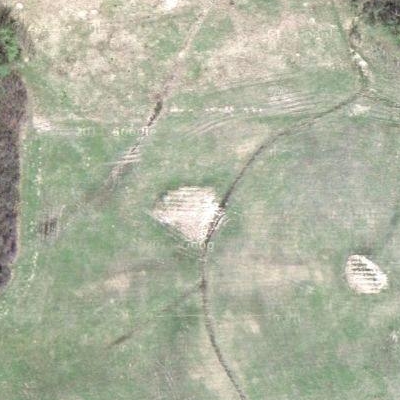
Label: Grass